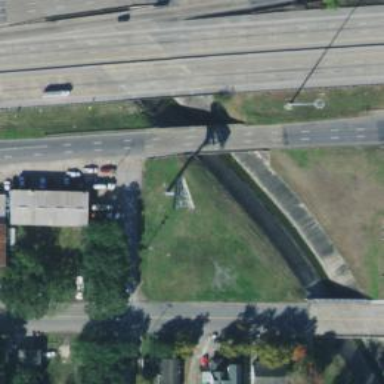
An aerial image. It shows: Secondary road with frontage road crossing bridge.